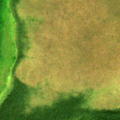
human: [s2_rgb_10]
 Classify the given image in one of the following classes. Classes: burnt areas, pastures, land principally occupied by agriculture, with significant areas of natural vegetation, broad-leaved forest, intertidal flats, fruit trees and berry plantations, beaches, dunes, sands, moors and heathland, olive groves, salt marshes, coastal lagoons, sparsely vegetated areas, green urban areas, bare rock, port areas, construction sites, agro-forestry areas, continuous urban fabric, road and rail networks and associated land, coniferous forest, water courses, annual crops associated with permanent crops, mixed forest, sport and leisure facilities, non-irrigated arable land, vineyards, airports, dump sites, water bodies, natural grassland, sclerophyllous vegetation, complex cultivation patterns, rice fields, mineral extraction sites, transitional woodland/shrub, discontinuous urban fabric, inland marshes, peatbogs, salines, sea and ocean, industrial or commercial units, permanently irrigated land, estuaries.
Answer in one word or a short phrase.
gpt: coniferous forest, transitional woodland/shrub, peatbogs